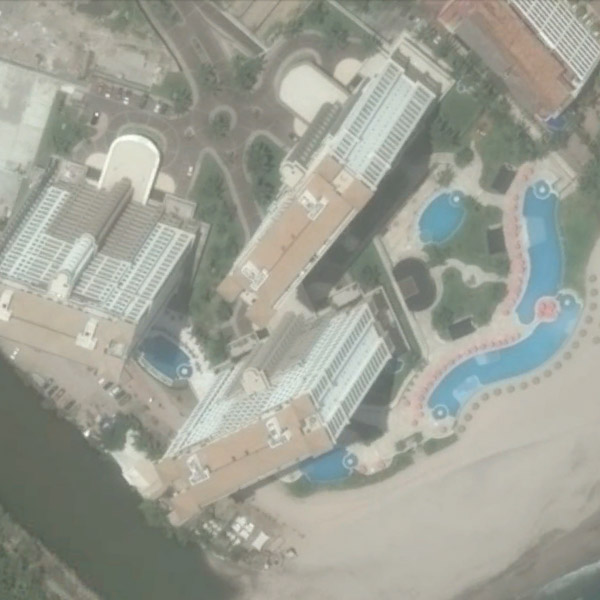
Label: Resort